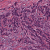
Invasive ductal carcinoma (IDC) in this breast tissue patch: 1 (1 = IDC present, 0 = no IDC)